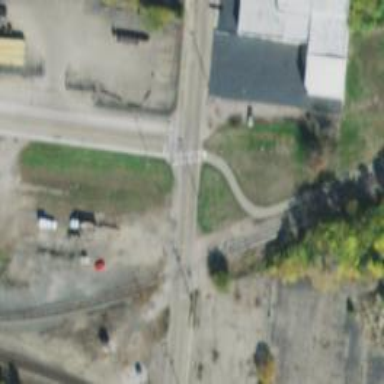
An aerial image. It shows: Uncontrolled crossing at the intersection of cycleway and road.